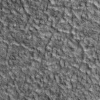
Atmospheric dust classification: not_dusty